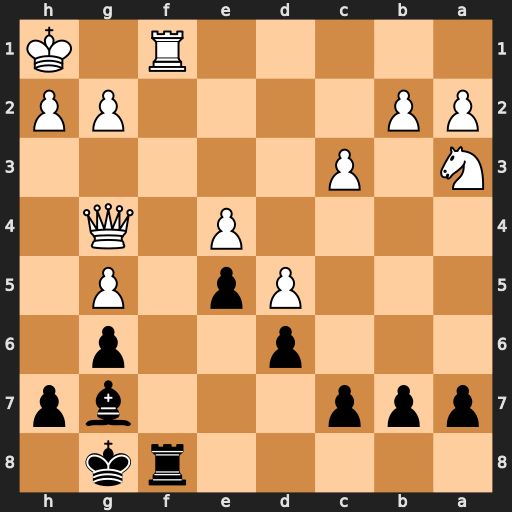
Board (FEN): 5rk1/ppp3bp/3p2p1/3Pp1P1/4P1Q1/N1P5/PP4PP/5R1K
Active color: b
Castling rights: -
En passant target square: -
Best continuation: Rxf1#